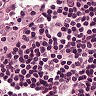
Metastatic tissue present: no